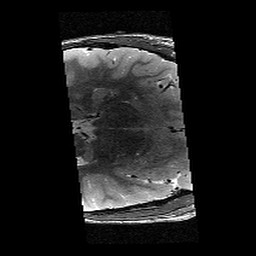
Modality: T2w
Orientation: axial
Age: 12
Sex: male
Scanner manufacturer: siemens
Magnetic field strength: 3 T
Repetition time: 9.23 s
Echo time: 0.067 s